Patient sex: M
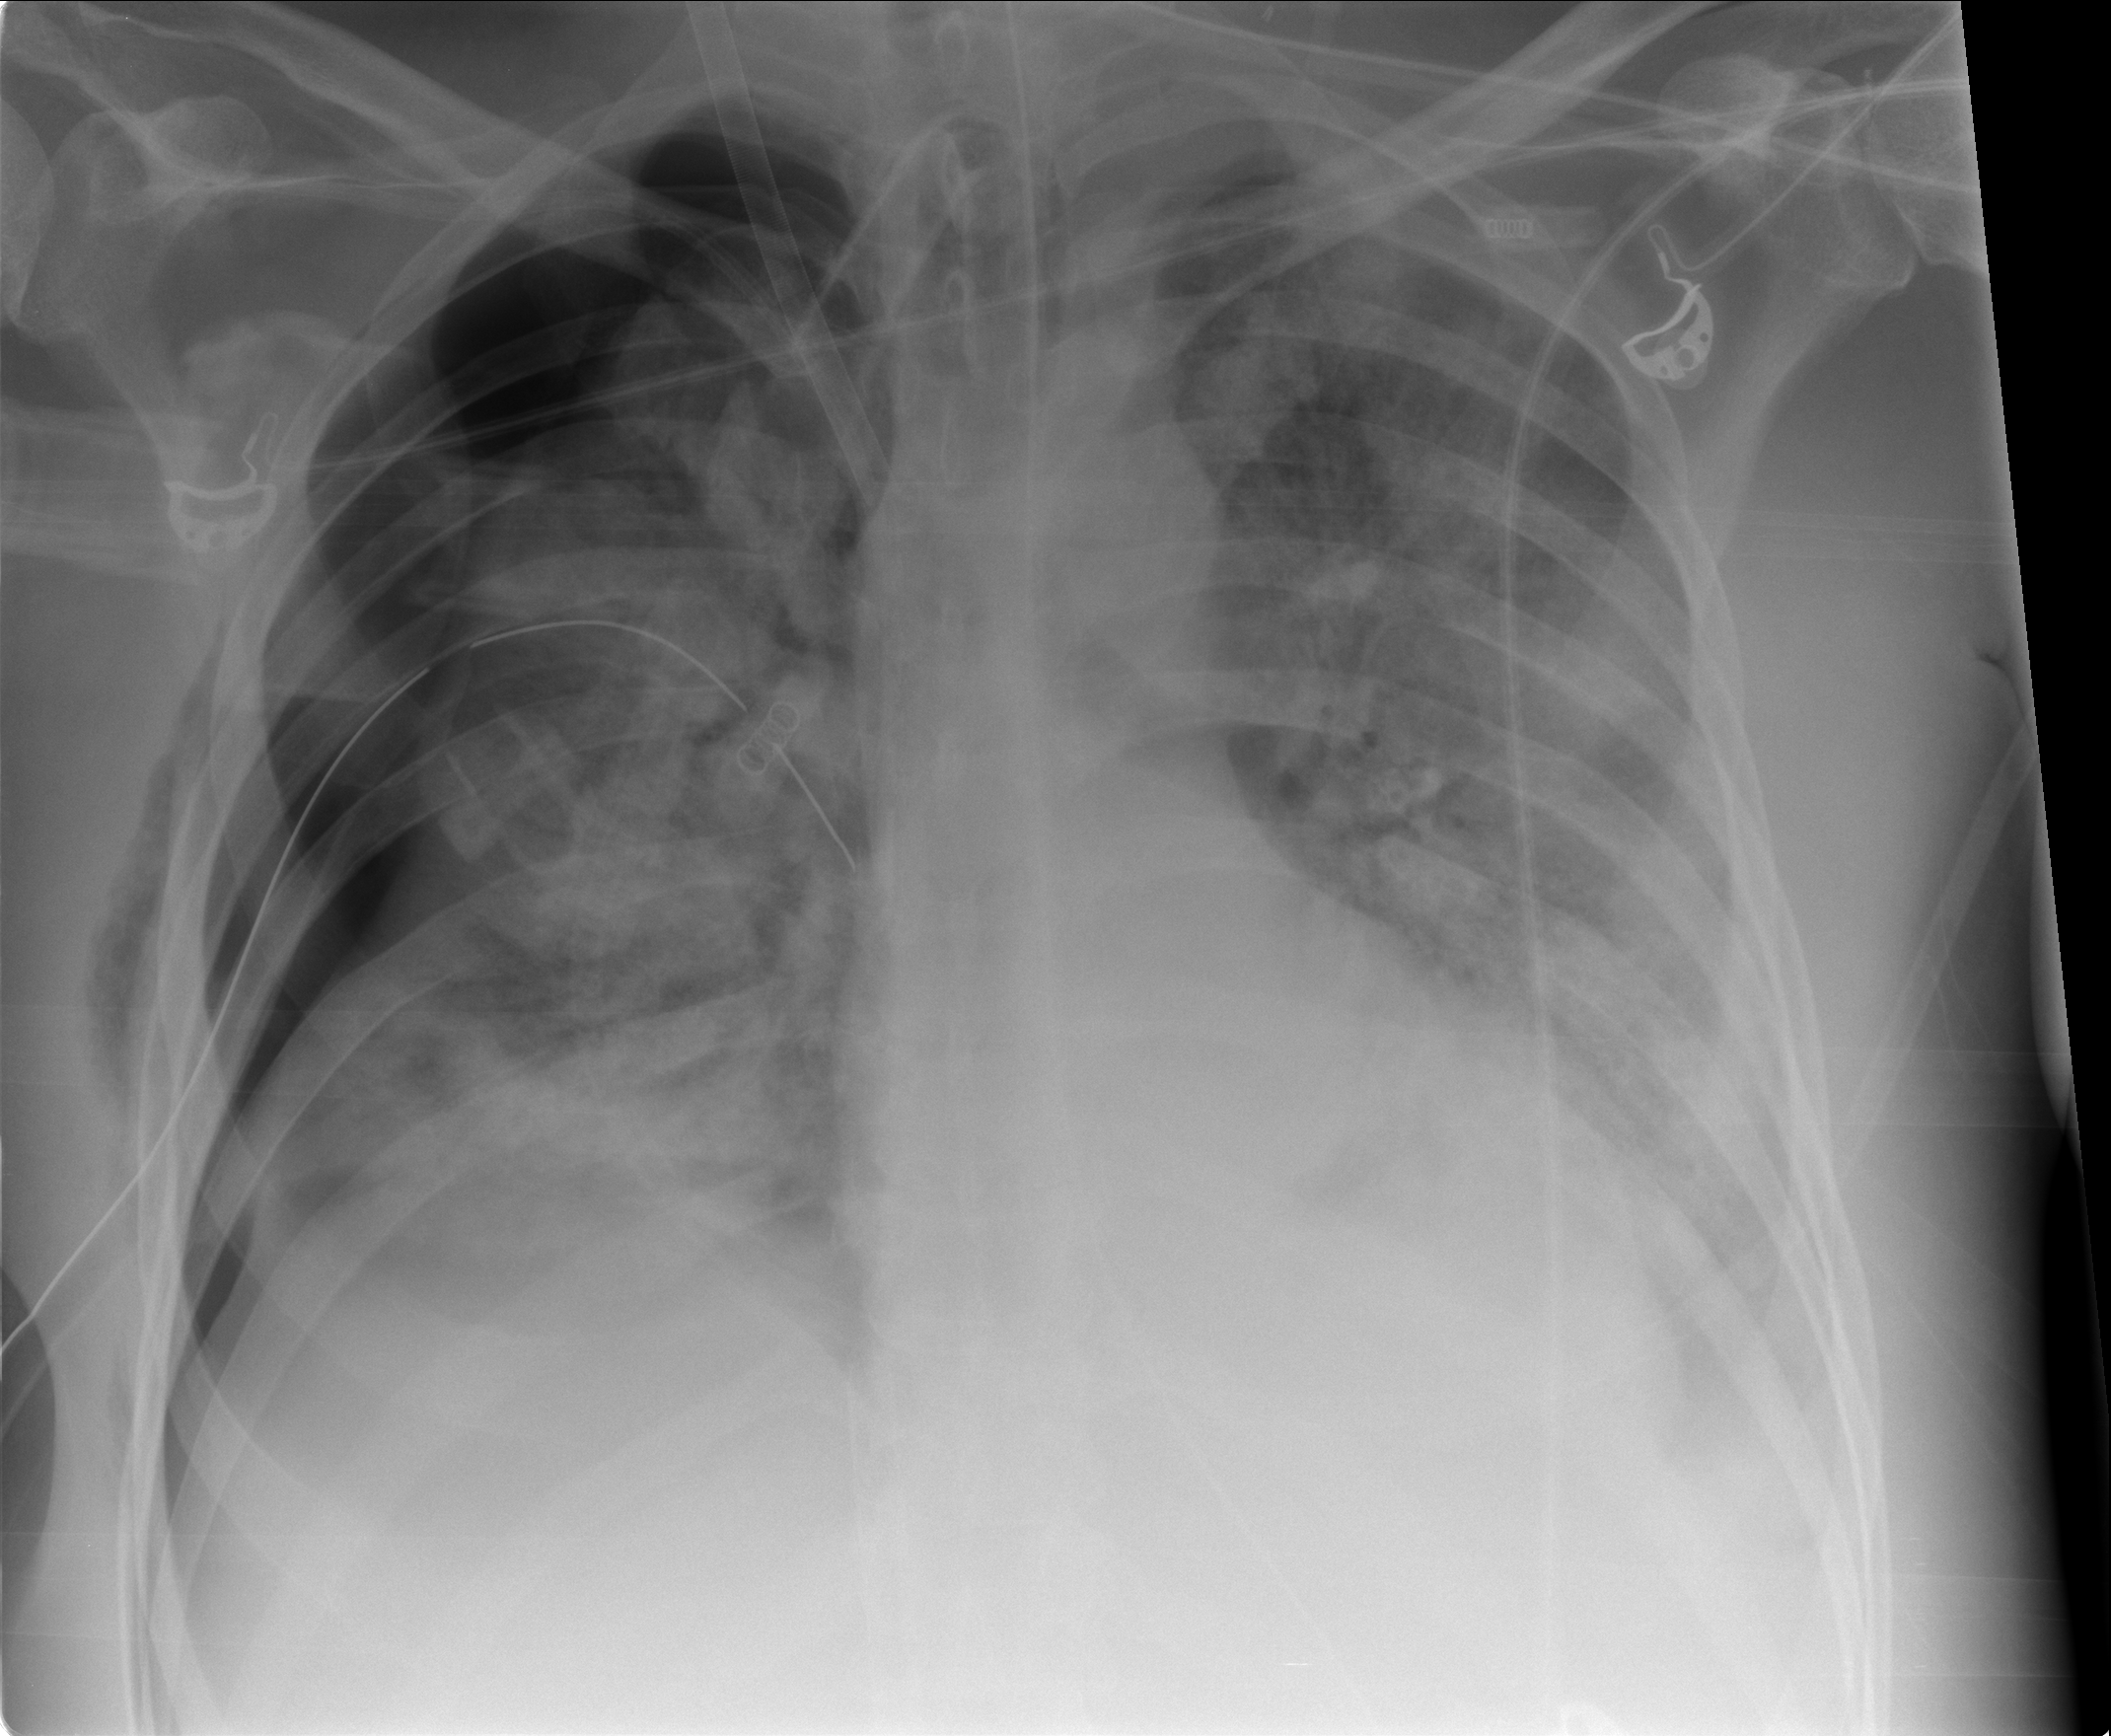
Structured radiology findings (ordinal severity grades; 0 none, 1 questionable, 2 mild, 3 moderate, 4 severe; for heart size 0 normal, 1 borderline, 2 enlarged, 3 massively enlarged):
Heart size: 0
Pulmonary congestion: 2
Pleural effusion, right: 1
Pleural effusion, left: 3
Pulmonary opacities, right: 4
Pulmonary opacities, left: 3
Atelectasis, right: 3
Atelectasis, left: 4